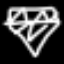
Label: diamond